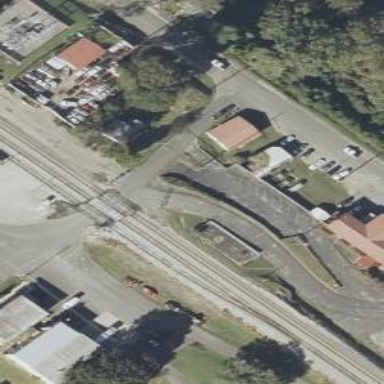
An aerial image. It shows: Rail spur service.